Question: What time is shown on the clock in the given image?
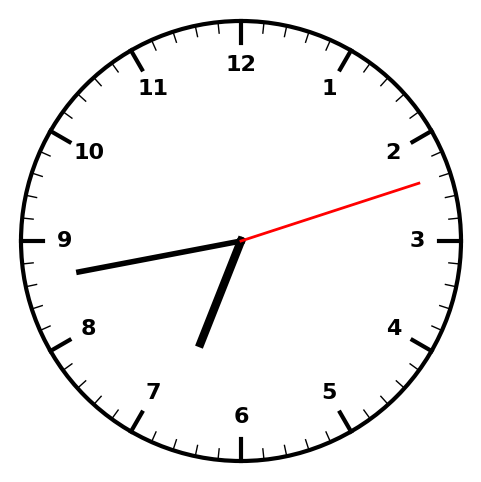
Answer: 06:43:12